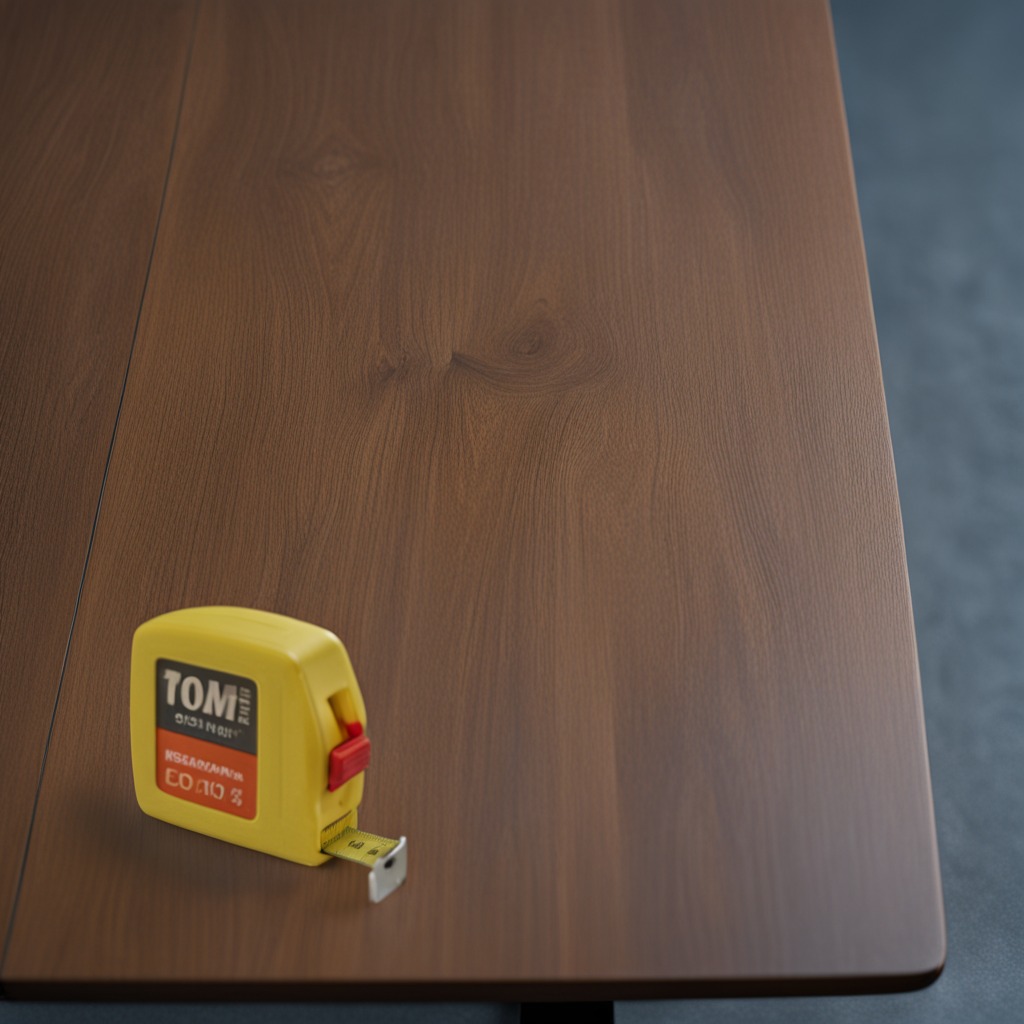
A measuring tape is lying on the old table with faint burn marks in a small garage at twilight.